A time-domain waveform of one vibration snapshot from a rolling-element bearing is shown. Determine the bearing's health state. Answer with exactly one of: normal, inner_race, outer_race, ball.
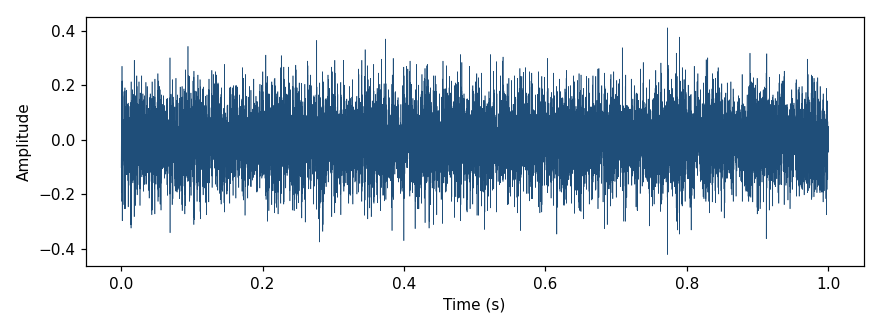
Answer: outer_race